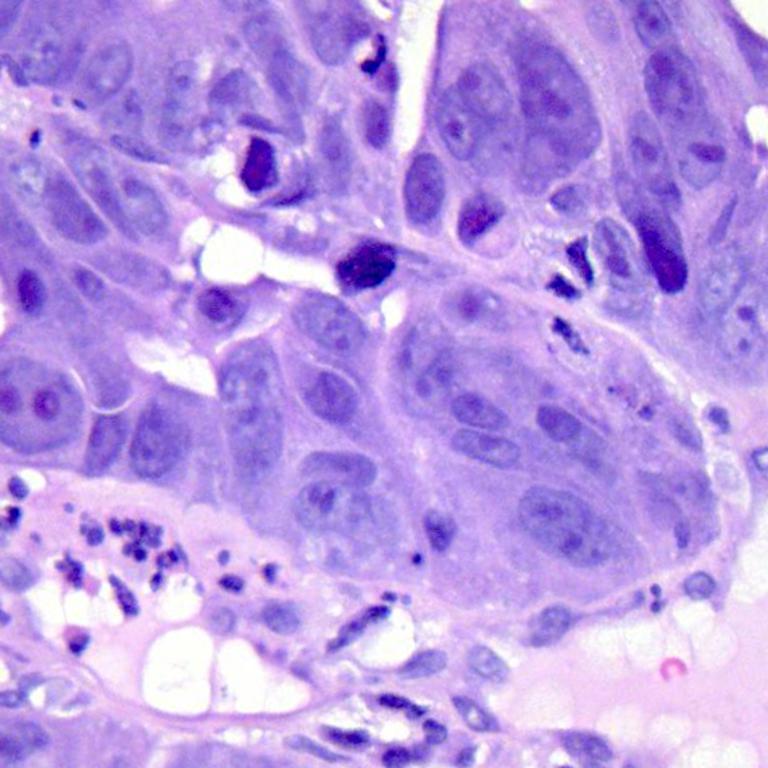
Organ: colon
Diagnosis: adenocarcinomas